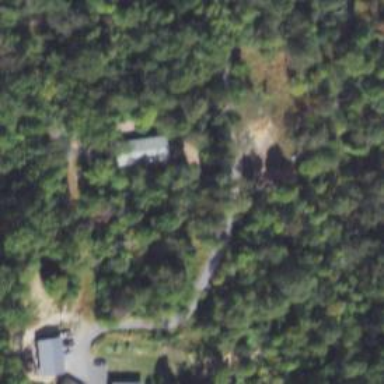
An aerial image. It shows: Driveway leading to service road.